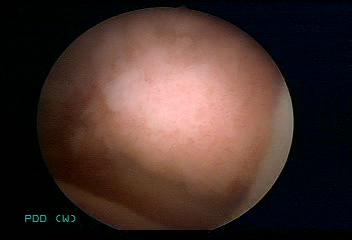
Modality: WLC
Class: Malignant
Subclass: LowGradePapillary
Lesion: L1
Stage: Ta
Morphology: Papillary
Bladder cancer association: Yes
Annotated structures: Tumor